Question: I started a new project in Xcode (Cocoa App OSX, Objective-C). Every time I try to add a button to a window in Interface Builder(drag and drop) I receive the following error and Xcode quits.
"UNCAUGHT EXCEPTION (NSUnknownKeyException): [ valueForUndefinedKey:]: this class is not key value coding-compliant for the key springLoaded."
Xcode Version 6.3 (6D570) on Yosemite 10.10.3
Anyone experienced such behavior?
part of the crash:
'''
Crashed Thread: 0 Dispatch queue: com.apple.main-thread
Exception Type: EXC_CRASH (SIGABRT)
Exception Codes: 0x0000000000000000, 0x0000000000000000
Application Specific Information:
ProductBuildVersion: 6D570
UNCAUGHT EXCEPTION (NSUnknownKeyException): [<NSButton 0x7fb46e18f090> valueForUndefinedKey:]: this class is not key value coding-compliant for the key springLoaded.
UserInfo: {
NSTargetObjectUserInfoKey = "<NSButton: 0x7fb46e18f090>";
NSUnknownUserInfoKey = springLoaded;
}
Hints: None
Backtrace:
0 0x00007fff90a4c4f4 __exceptionPreprocess (in CoreFoundation)
1 0x00000001050ee184 DVTFailureHintExceptionPreprocessor (in DVTFoundation)
2 0x00007fff90d1976e objc_exception_throw (in libobjc.A.dylib)
3 0x00007fff90a4c0a9 -[NSException raise] (in CoreFoundation)
4 0x00007fff8dc77d25 -[NSObject(NSKeyValueCoding) valueForUndefinedKey:] (in Foundation)
5 0x00007fff8db4cccb -[NSObject(NSKeyValueCoding) valueForKey:] (in Foundation)
'''
Update:
Xcode now somehow survived the button add but when I try to save I get this Alert:
Unfortunately this happens with Xcode 6.3.1

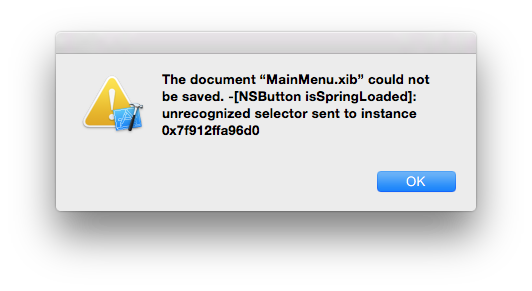
Answer: Finally I got an answer from apple devforums.
The reason for this is that I use OSX seed build OS X 10.10.3 (14D87h).
> This is new API related to Force Touch trackpads. It was added in OS X
10.10.3, but only in seed builds